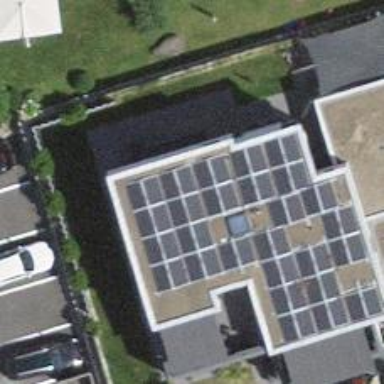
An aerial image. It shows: Solar power generator.